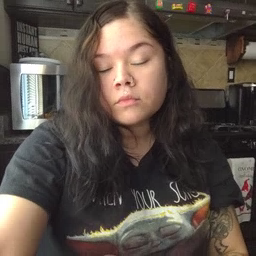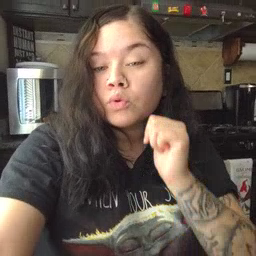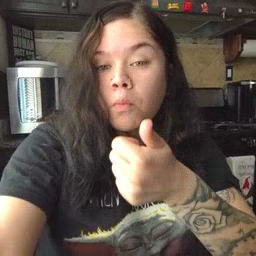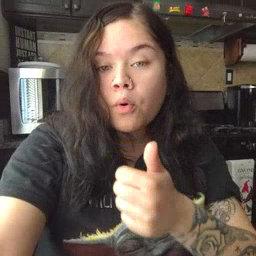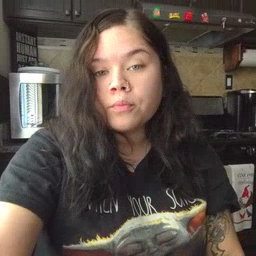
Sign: tomorrow